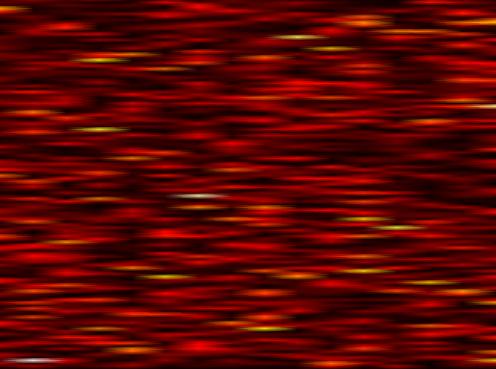
Label: UFMC